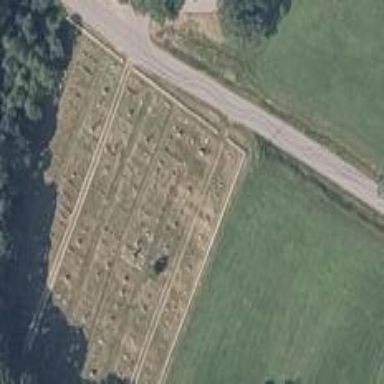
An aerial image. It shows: Cemetery.